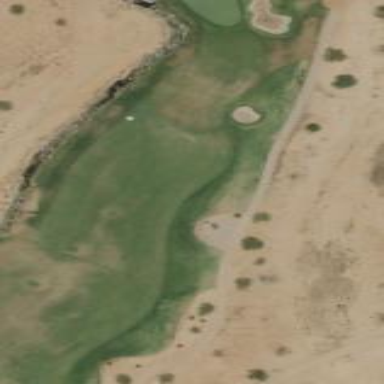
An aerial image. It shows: Rough grassy area used for golf.